Field crop: maize
Growth stage: 2
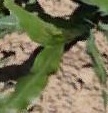
Species: maize